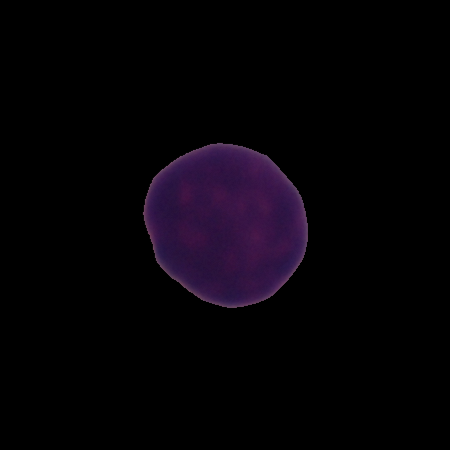
Label: healthy